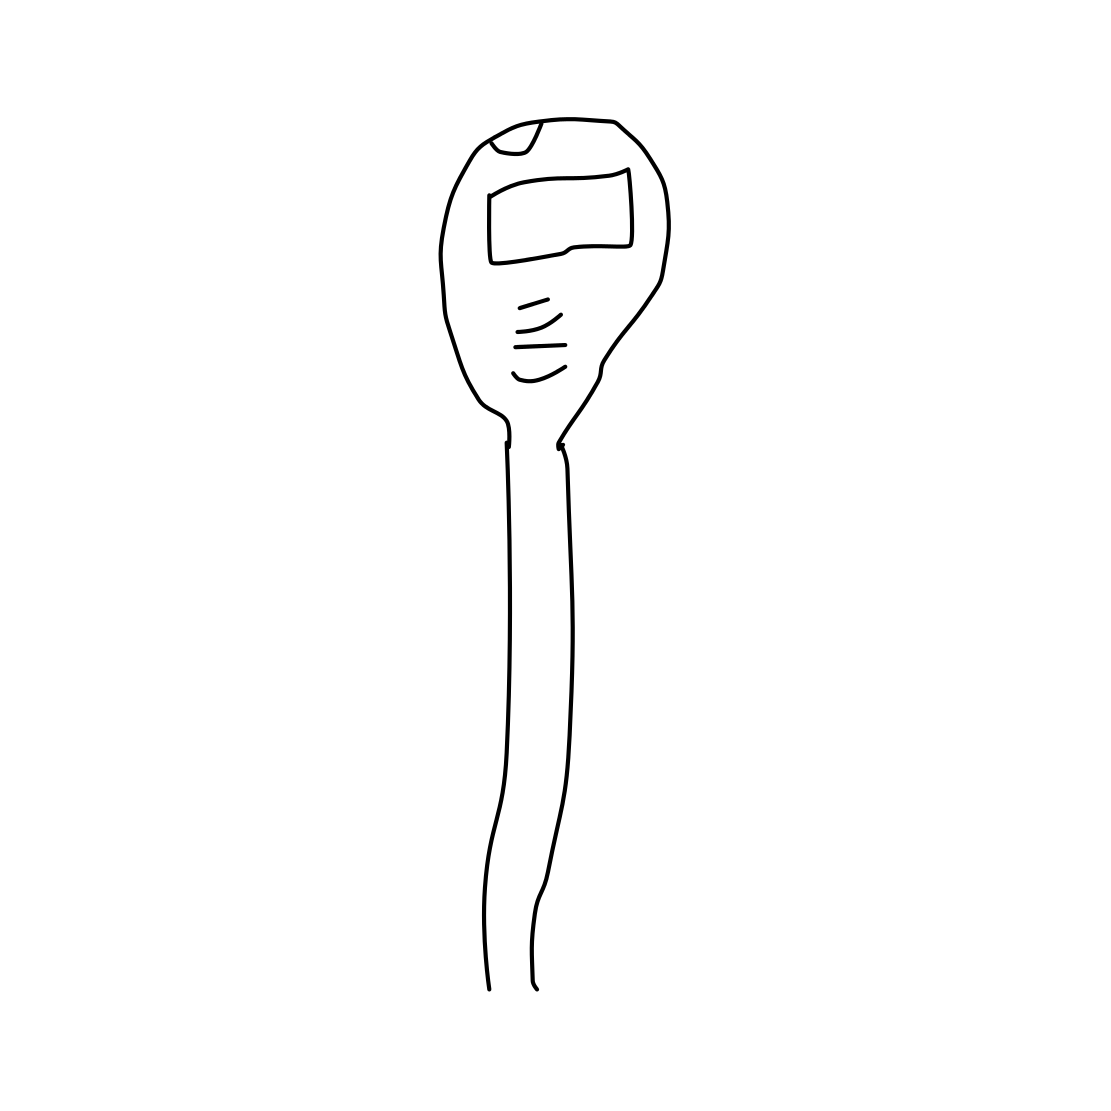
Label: parking meter